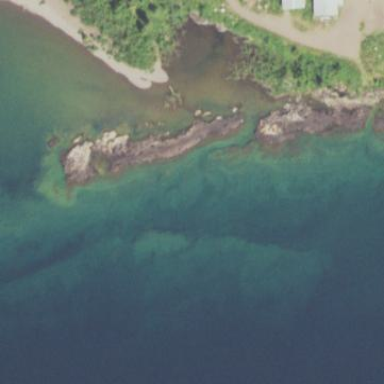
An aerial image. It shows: Natural rock reef.